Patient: sex M, age 70
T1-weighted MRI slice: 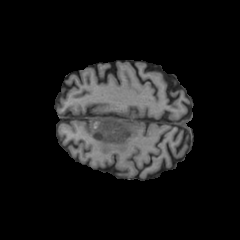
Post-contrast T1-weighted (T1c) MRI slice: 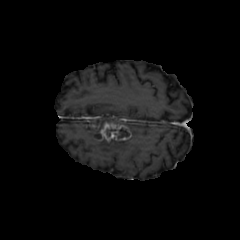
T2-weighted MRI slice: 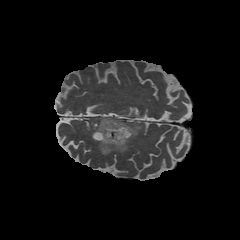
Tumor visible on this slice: yes
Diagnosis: Glioblastoma, IDH-wildtype
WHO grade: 4